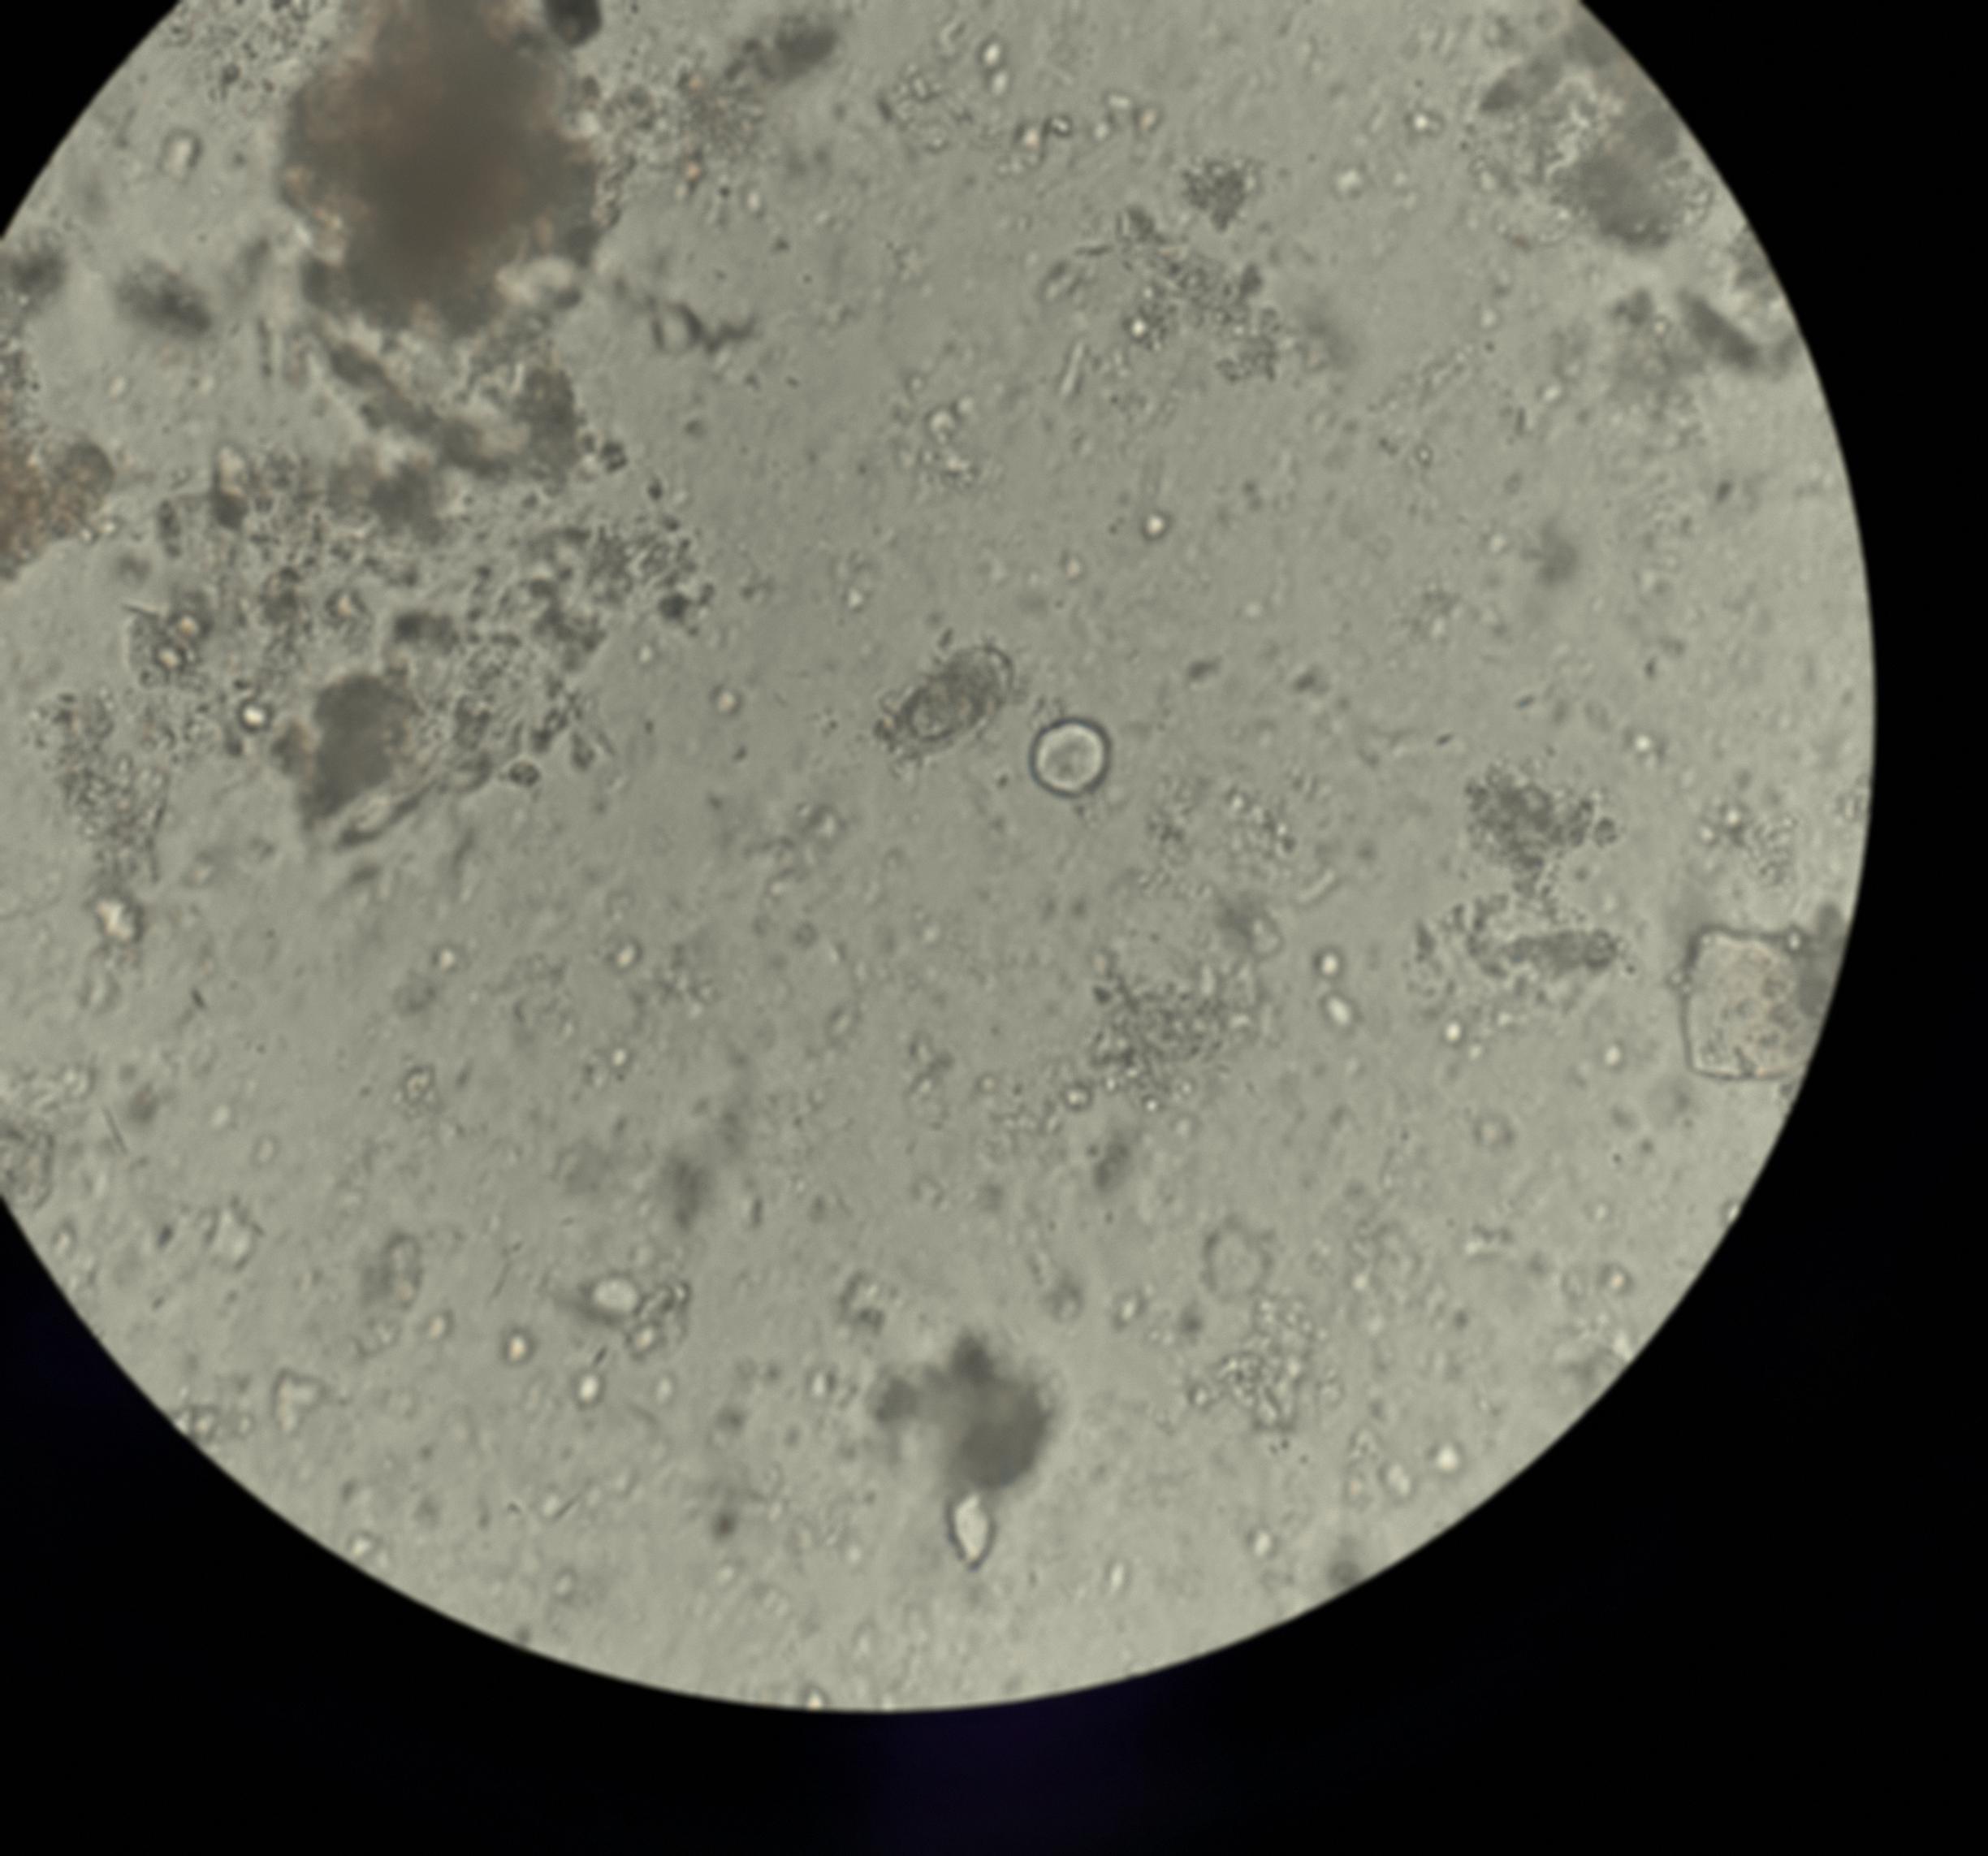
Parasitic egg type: Capillaria philippinensis